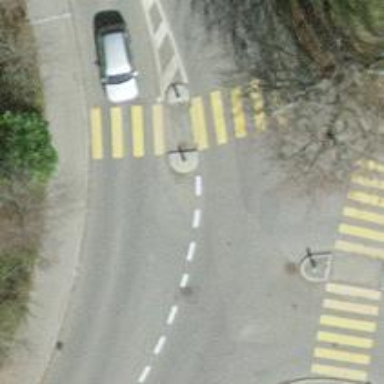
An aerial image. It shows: Zebra crossing with pedestrian island.